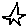
Label: star